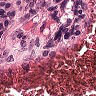
Metastatic tissue present: no